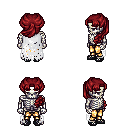
a pixel art fantasy rpg character, male body template, skeleton, white tattered cape, gold greaves, brunette princess hairstyle, ghillies, four views (front, back, left, right), 2x2 character sprite sheet, small pixel art, hard edges, no anti-aliasing